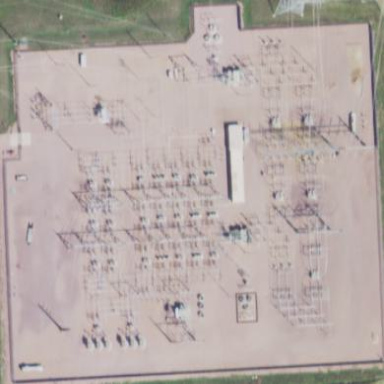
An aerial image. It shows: Outdoor transmission substation.